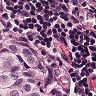
Metastatic tissue present: yes